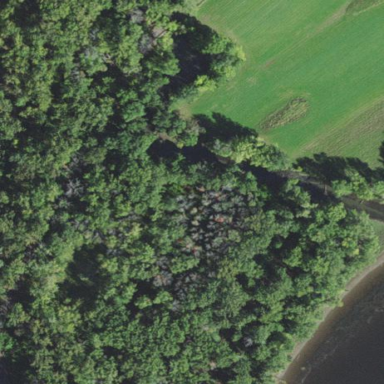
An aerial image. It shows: Nature reserve in woodland area.